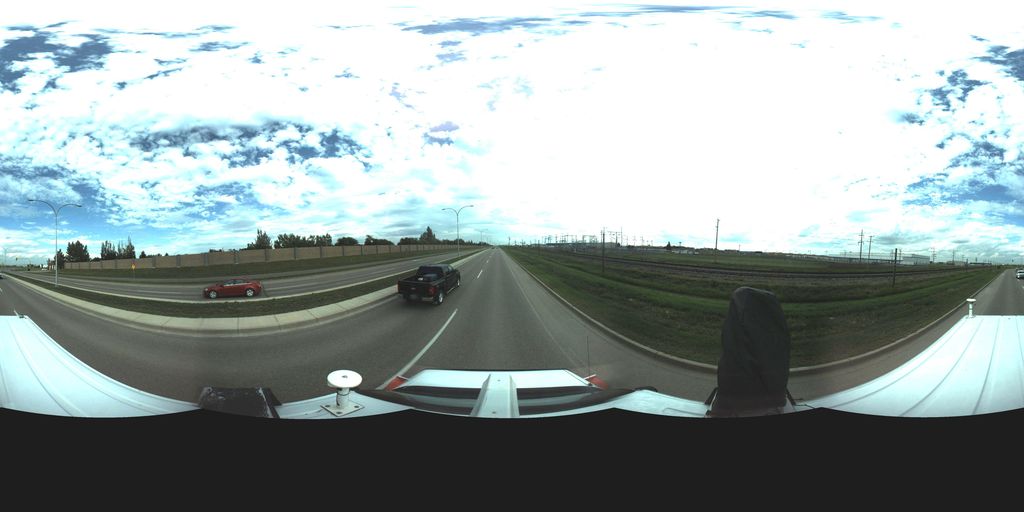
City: saskatoon